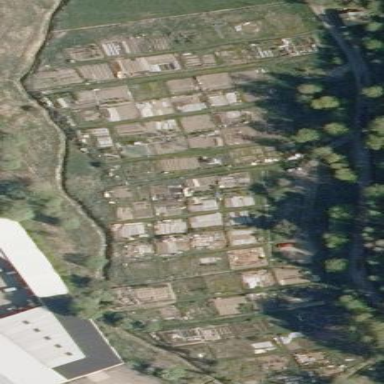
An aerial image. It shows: Allotments area.